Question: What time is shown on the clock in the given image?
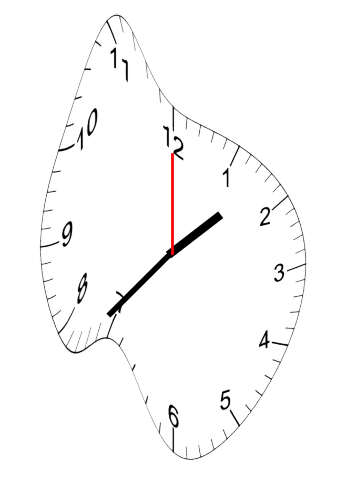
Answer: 01:37:00